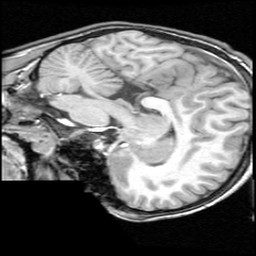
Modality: T1w
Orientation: sagittal
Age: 11
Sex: male
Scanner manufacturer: ge
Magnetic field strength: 1.5 T
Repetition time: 0.03333 s
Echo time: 0.008 s